Field crop: maize
Growth stage: 2
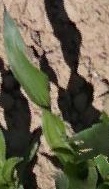
Species: maize